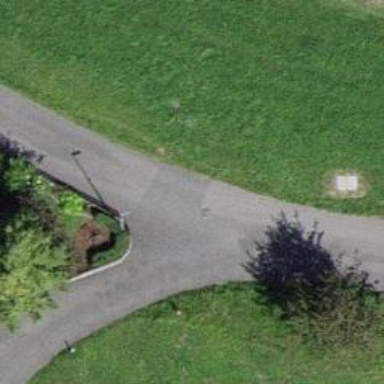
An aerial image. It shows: Residential road.